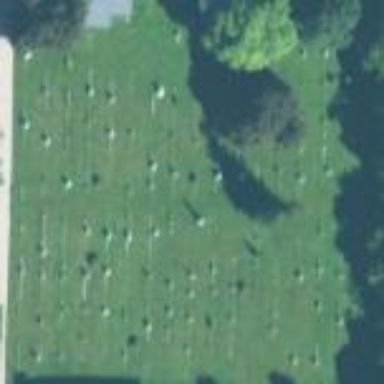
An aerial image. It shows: Cemetery.